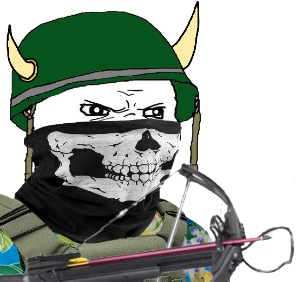
Label: 5_Oomer